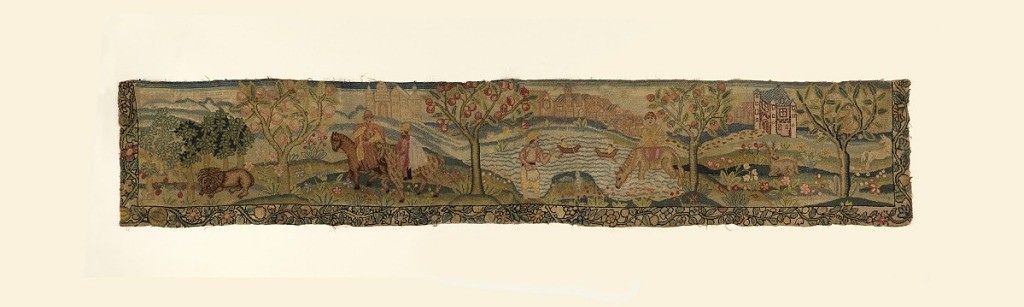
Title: Border or valence
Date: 17th century
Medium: linen, wool, silk Technique: counted stitch embroidery
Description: Horizontal landscape panel with lion under trees, horseback riders, pool and fishermen, and so forth. Fruit trees spaced across foreground and architecture in background. Stylized floral border with black outlines on all but top side. Work needlepoint with torches of silk: red, yellow, blue, green, brown, grey, and lavender.